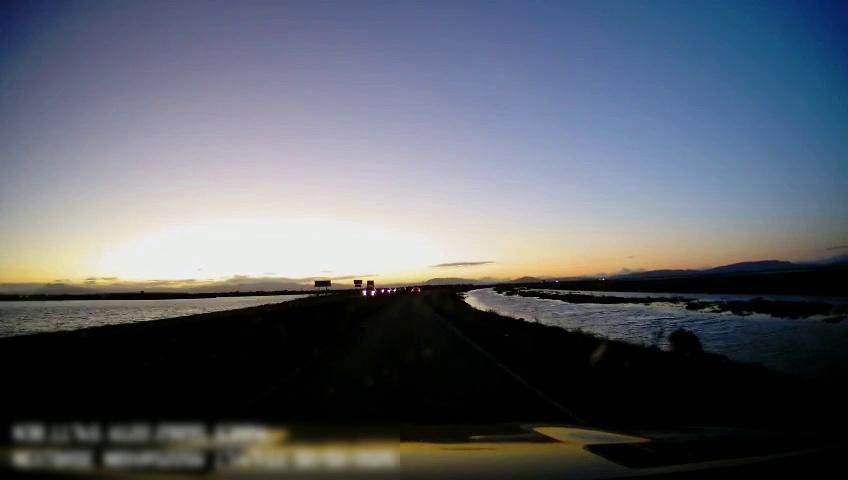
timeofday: Dusk/Dawn/Twilight
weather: Sunny
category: Drivable Space
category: Vehicles | SUV
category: Vehicles | Car
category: Lanes | Current Lane
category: Lanes | Current Lane